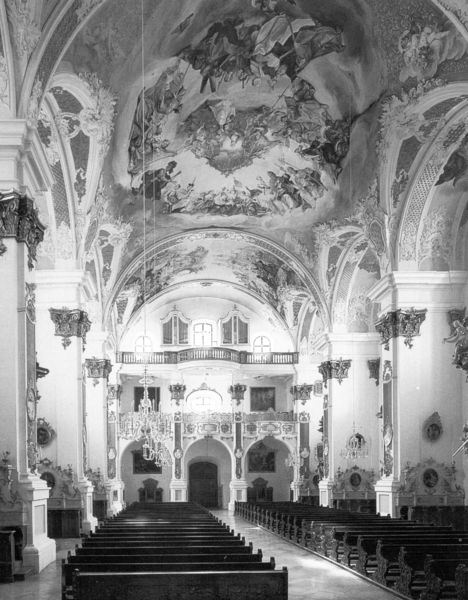
Titel: Studienkirche (Rückblick)
Künstler: Hans Alberthaler
Standort: Dillingen
Institution: Studienkirche
Schlagwörter: gemälde, himmel, schatten, weiß, fenster, grau, holz, lampen, licht, marmor, nacht, pfeiler, raum, schwarz, stützen, säulen, tür, malerei, architektur, barock, sockel, stein, innenraum, gitter, kirche, boden, interieur, decke, rokoko, deutschland, balkon, schiff, bogen, türen, bank, empore, saal, figuren, rundbogen, joche, kuppel, gestühl, ornamente, leuchter, geländer, tor, halle, foto, fotografie, photographie, bögen, paradies, eingang, gang, gewölbe, glaube, religion, balustrade, schwarz weiss, altar, arkaden, bänke, hauptschiff, kapitelle, langhaus, photo, reihen, portal, kirchenbank, kirchenschiff, lettner, mittelgang, gesims, kirchenbänke, mittelschiff, orgel, bestuhlung, kircheninneres, zimmermann, kirchenraum, rundbögen, fresken, chor, ausgang, icht, deckengemälde, fresko, bemalung, fotographie, fesnter, photografie, deckenmalerei, tonnengewölbe, basen, saalkirche, sakraler raum, längsschiff, westwerk, kalk, stuckaturen, balustarde, westseite, gurte, getüncht, deckenfresko, deckenbemalung, deckengemäöde, doto, blick nach westen, üilaster, künstliche beleuchtung, säulen pilaster, balustradebänke